Question: I am trying to write a basic html file, which is essentially one page with a bunch of information. I've written the html file but am now trying to improve its appearance. For the heading of the page I have:
'''
<html>
<body>
<center>
<h1> my web </h1>
</center>
</body>
</html>
'''
which is basically the name of the website.
Next, I am trying to alter the heading so that each letter is in an individual circle:

I can produce an individual circle with:
'''
<html>
<head>
<style>
body {
margin: 0px;
padding: 0px;
}
</style>
</head>
<body>
<canvas id="myCanvas" width="578" height="200"></canvas>
<script>
var canvas = document.getElementById('myCanvas');
var context = canvas.getContext('2d');
var centerX = canvas.width / 2;
var centerY = canvas.height / 2;
var radius = 70;
context.beginPath();
context.arc(centerX, centerY, radius, 0, 2 * Math.PI, false);
context.fillStyle = 'purple';
context.fill();
</script>
</body>
</html>
'''
But aren't sure of how to go from here to produce the desired outcome.
Any pointers of how to do this would be appreciated.
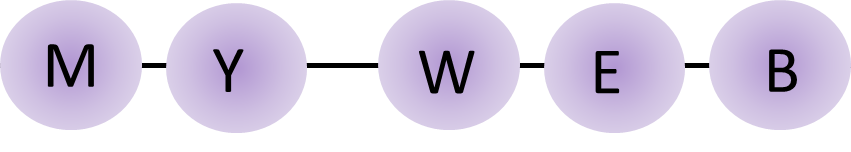
Answer: Here's a start. You could easily add a gradient to get a convex look.
'''
h1 {
display: table-row;
}
h1 .letter {
width: 80px;
height: 80px;
border-radius: 50%;
background-color: purple;
color: white;
display: table-cell;
text-align: center;
vertical-align: middle;
}
h1 .spacer {
width: 1em;
display: table-cell;
}
<h1>
<span class="letter">a</span>
<span class="letter">d</span>
<span class="letter">d</span>
<span class="letter">s</span>
<span class="spacer"></span>
<span class="letter">u</span>
<span class="letter">p</span>
</h1>
'''
<URL>